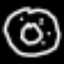
Label: donut